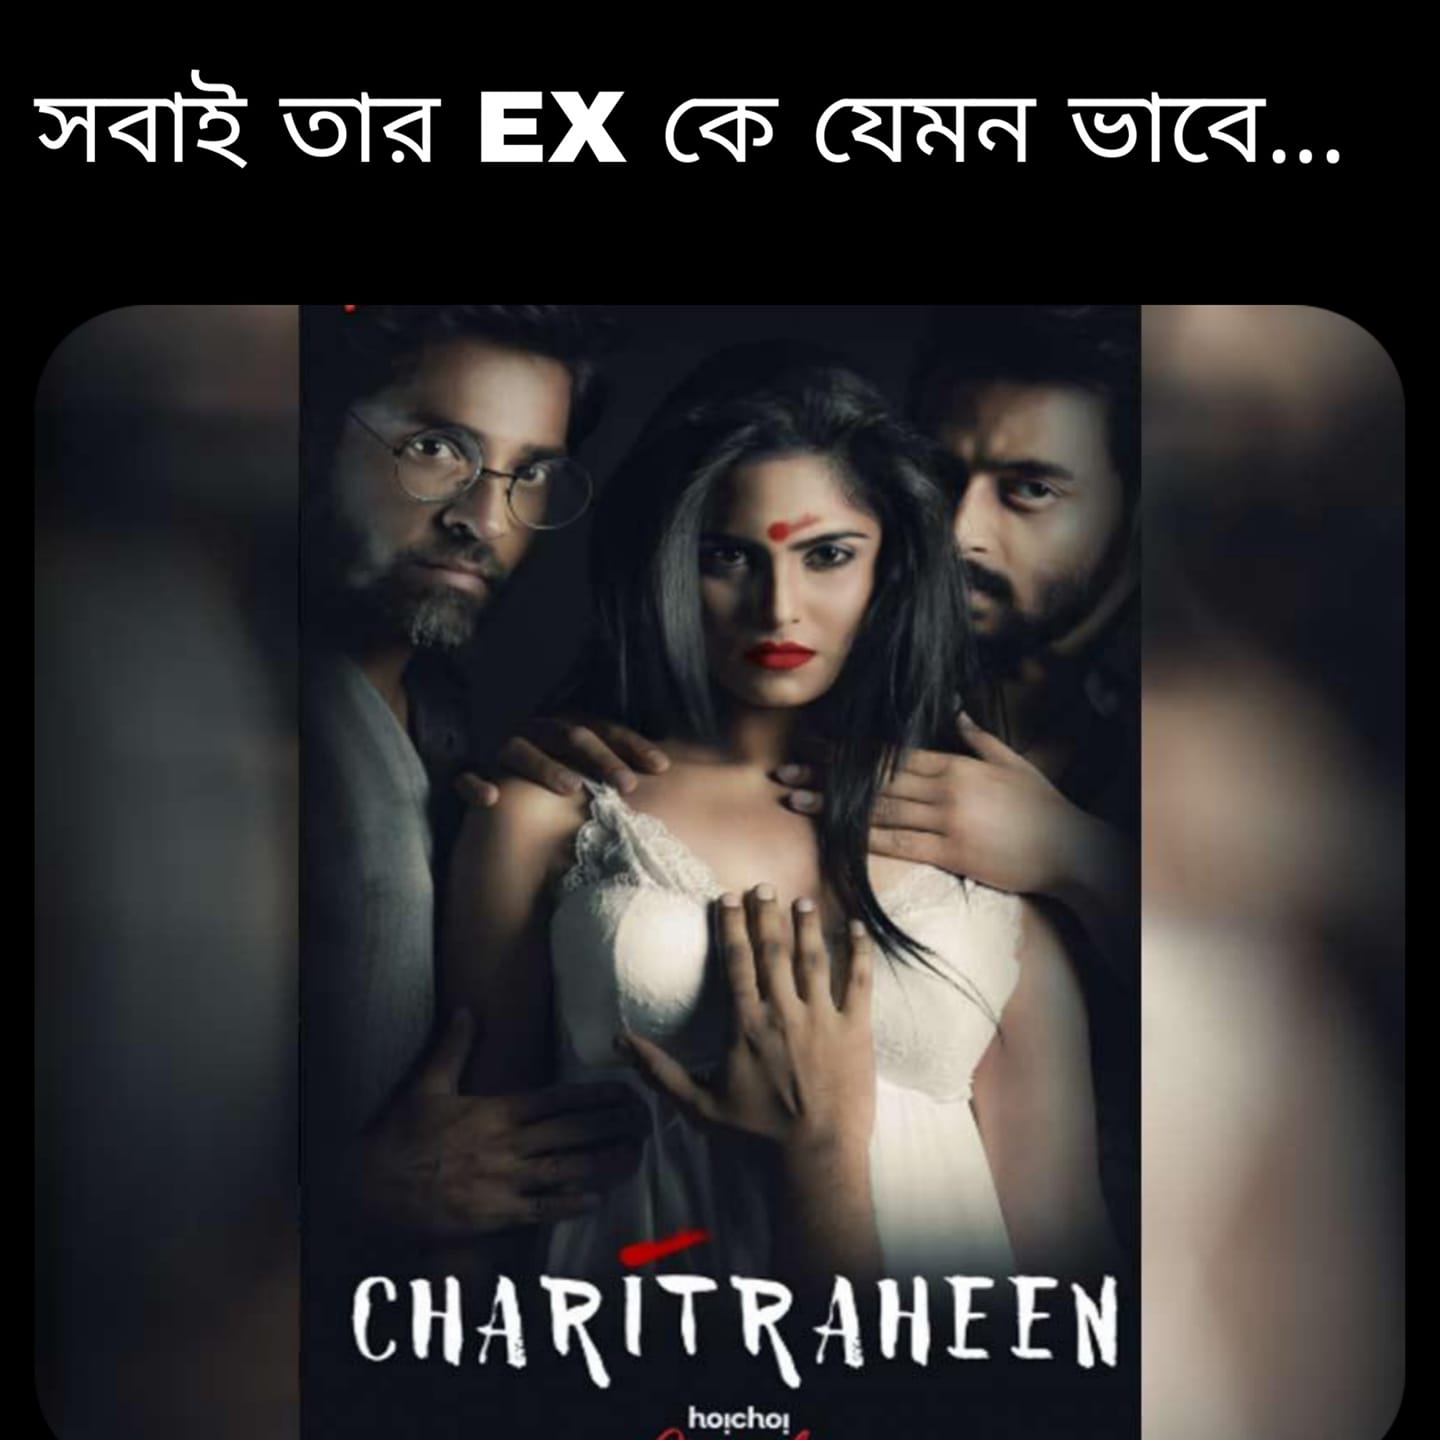
Caption: সবাই তার EX কে যেমন ভাবে...  CHARITRAHEEN
Label: hate